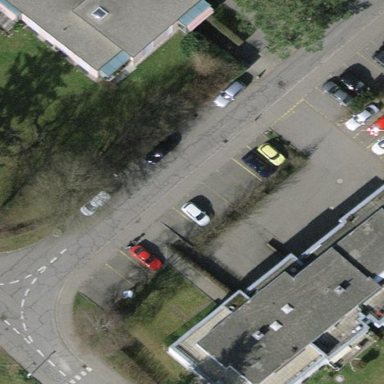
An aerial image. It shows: Parking area.